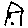
Label: house